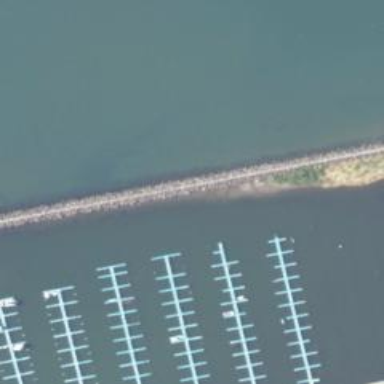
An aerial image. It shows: Breakwater made of rocks.